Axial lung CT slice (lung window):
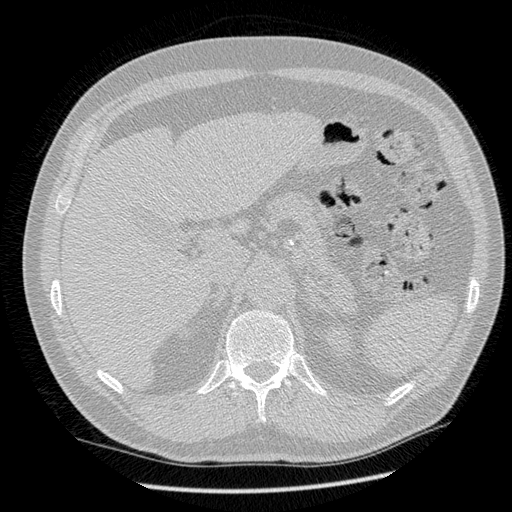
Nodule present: no